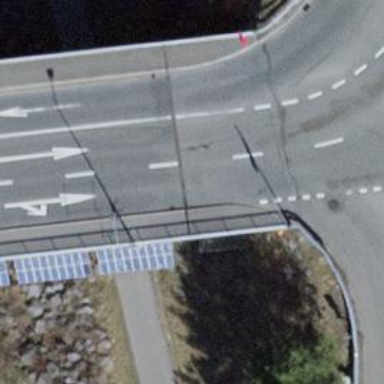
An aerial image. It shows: Secondary road with asphalt surface passing over bridge.